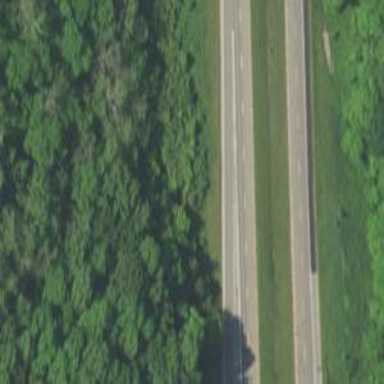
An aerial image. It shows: Trunk link highway.